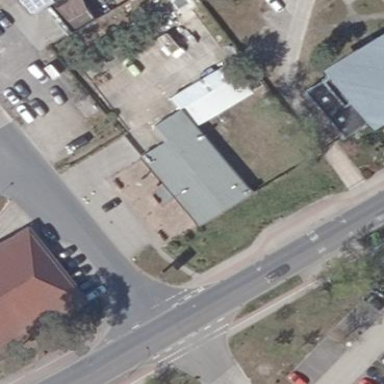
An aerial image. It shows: Building that houses restaurant.